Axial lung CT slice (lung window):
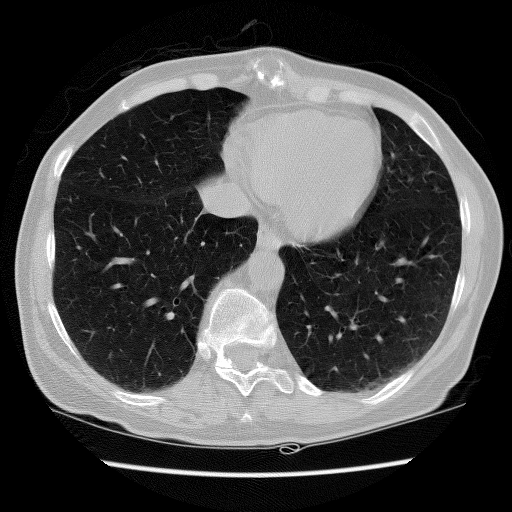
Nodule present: no